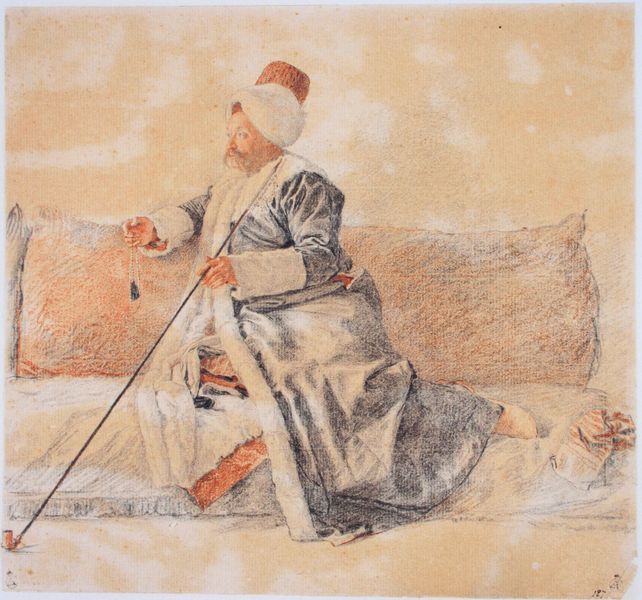
Titel: Mr. Levett im türkischen Kostüm auf einem Diwan
Künstler: Jean-Etienne Liotard
Standort: London
Institution: Victoria and Albert Museum
Schlagwörter: blau, fuß, gemälde, hand, mann, umhang, weiß, aquarell, gelb, grün, ocker, sitzen, braun, bunt, finger, grau, hut, kreide, orange, pastell, profil, raum, zeichen, zeichnung, zimmer, blick, rot, schal, tuch, beige, expressionismus, ornament, bart, schnurrbart, wand, falten, inkarnat, mensch, pelz, vollbart, ärmel, bildnis, hände, portrait, porträt, signatur, öl, rauch, gewand, mantel, reich, sitzend, decke, saum, stock, fell, papier, sofa, schuhe, stab, russland, abstrakt, kette, grafik, graphik, blue, cushion, hands, hat, kissen, pillow, pillows, red, robes, white, arm, black, chaise, collar, gray, lounge, nose, old, painting, polster, robe, seated, sitting, yellow, pfeife, rauchen, bed, bett, hausmantel, japanese, pattern, pink, brown, faltenwurf, wange, divan, diwan, gemalt, orient, kohle, asien, scheich, koloriert, schraffiert, manschetten, herrscher, schuh, flecken, liege, pantoffel, profile, smoke, smoker, man, knieend, kniend, knieen, reichtum, feet, drawing, paper, turban, cap, coat, fur, silk, beard, rötel, türkei, pendel, necklace, pantoffeln, zar, human, cloak, wasserpfeife, bleu, foot, shoe, fingers, slippers, türke, fez, long, pearls, orientale, asian, exotismus, cold, smoking, osmanisches reich, arab, oriental, orientalism, gönner, dekadenz, reclining, turben, mustache, moustache, emir, turkey, olster, flezen, european, lounging, couch, chain, bearded, barefoot, cuffs, ruler, pipe, tassel, sultan, arabsich, har, rassismus, asia, cushions, protrait, necklet, beads, hookah, prayer beads, lange pfeife, turk, cushon, orinentale, kalif orient, ottoman, jewlry, creases, coution, paisely, furban, meditation beads, arabish, long stem, mpipe, berber, coathatsmoking, rauchend, morphium